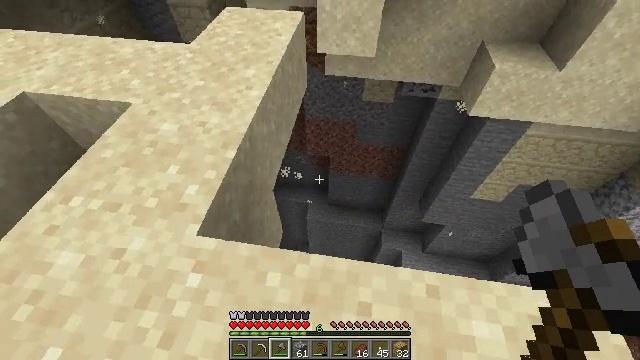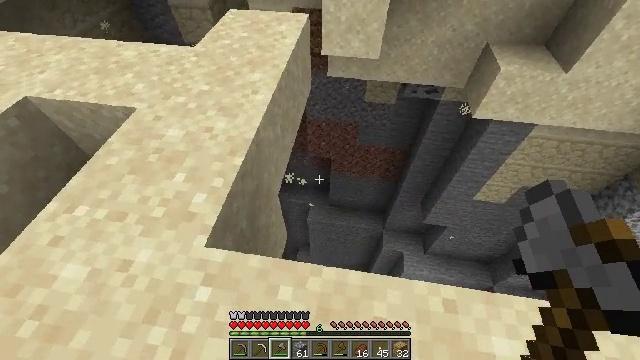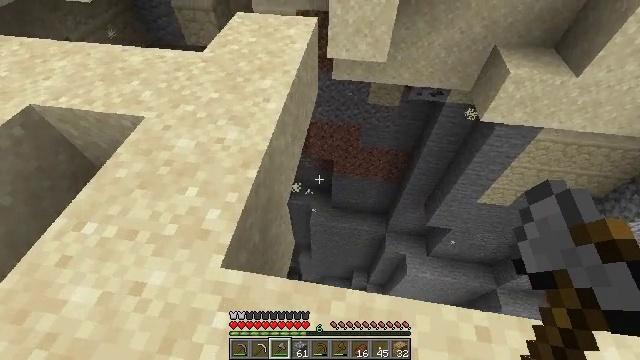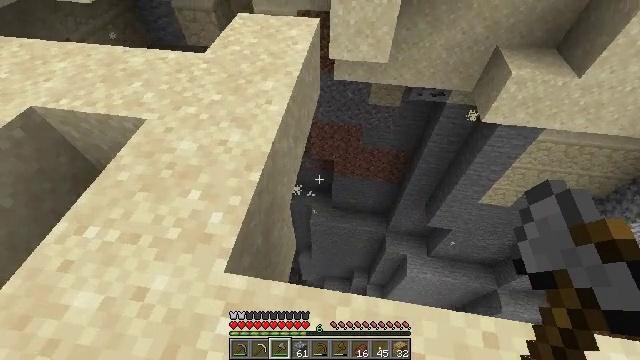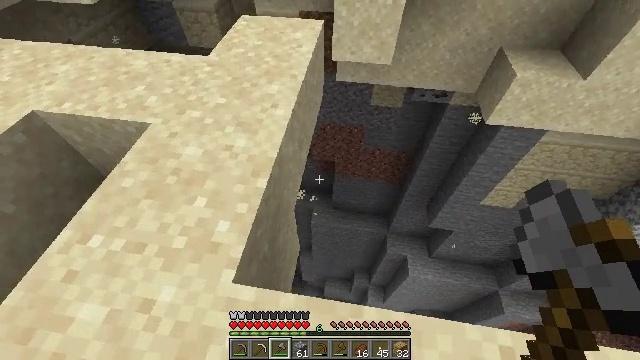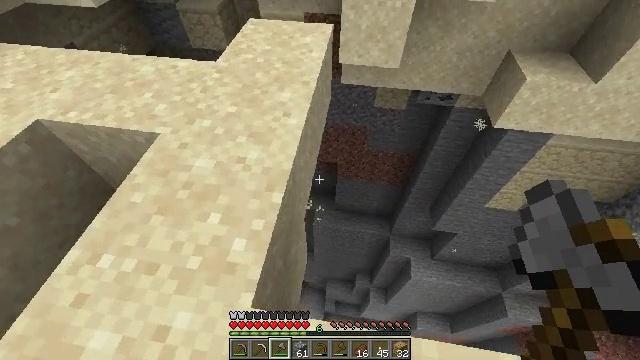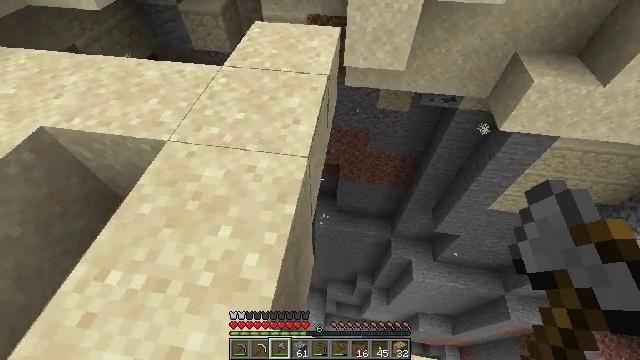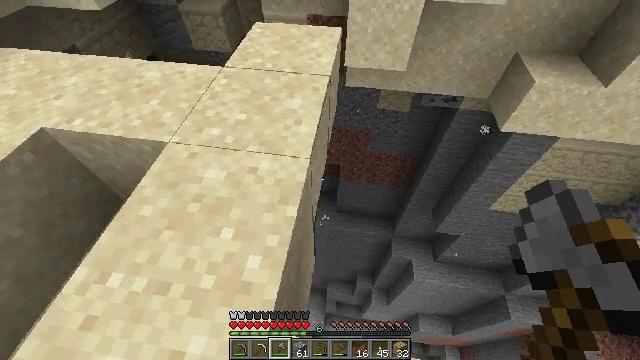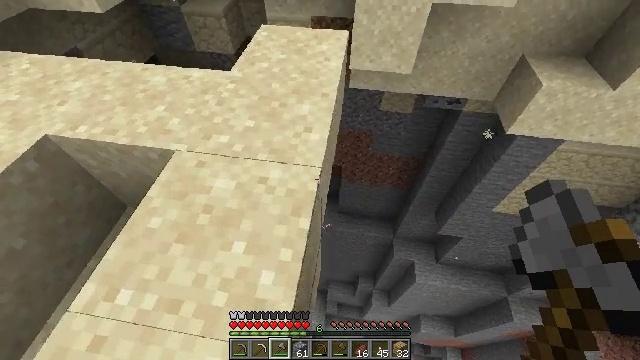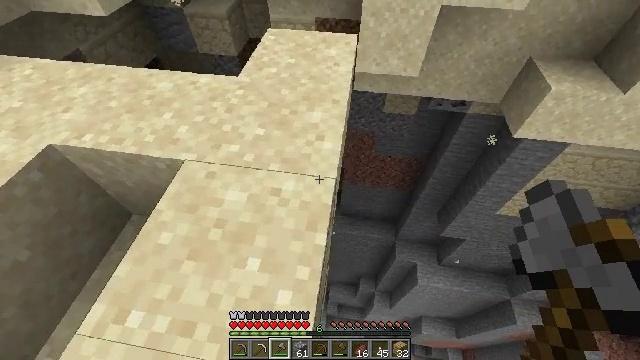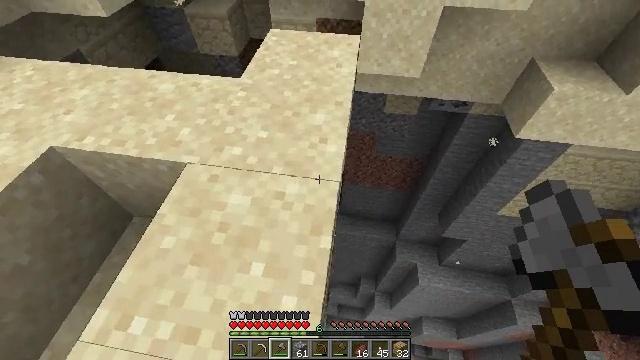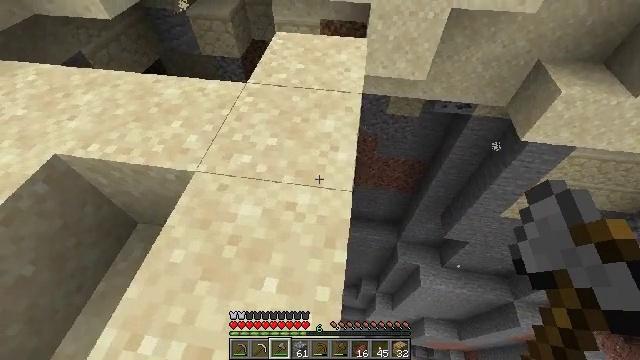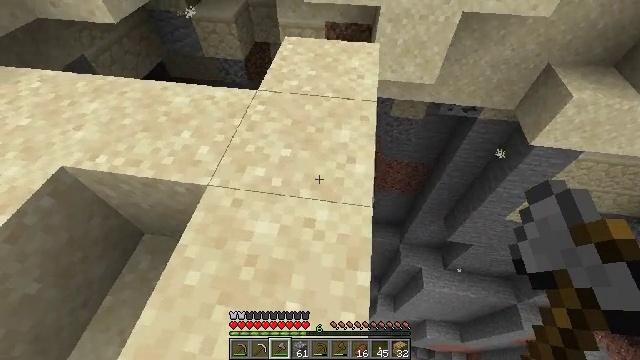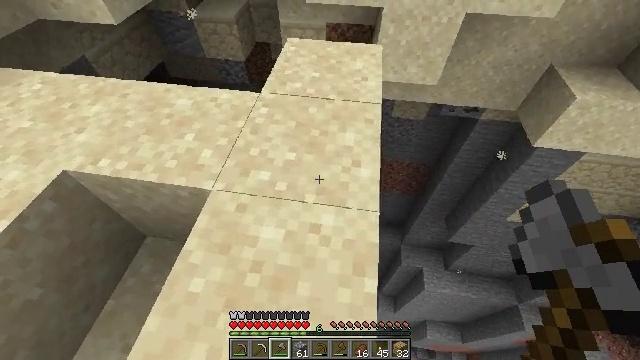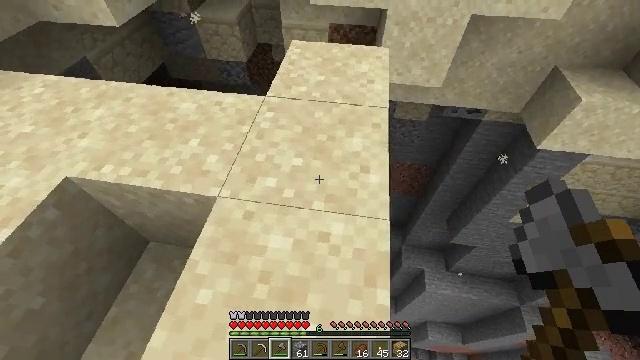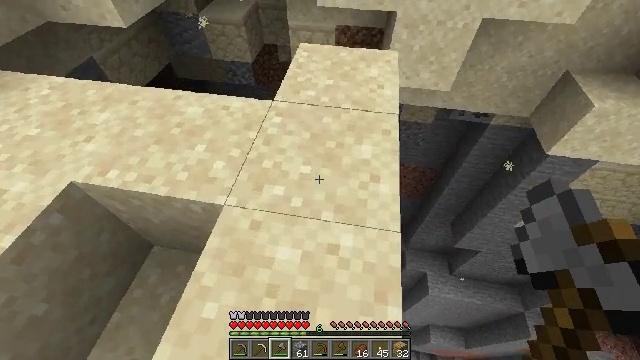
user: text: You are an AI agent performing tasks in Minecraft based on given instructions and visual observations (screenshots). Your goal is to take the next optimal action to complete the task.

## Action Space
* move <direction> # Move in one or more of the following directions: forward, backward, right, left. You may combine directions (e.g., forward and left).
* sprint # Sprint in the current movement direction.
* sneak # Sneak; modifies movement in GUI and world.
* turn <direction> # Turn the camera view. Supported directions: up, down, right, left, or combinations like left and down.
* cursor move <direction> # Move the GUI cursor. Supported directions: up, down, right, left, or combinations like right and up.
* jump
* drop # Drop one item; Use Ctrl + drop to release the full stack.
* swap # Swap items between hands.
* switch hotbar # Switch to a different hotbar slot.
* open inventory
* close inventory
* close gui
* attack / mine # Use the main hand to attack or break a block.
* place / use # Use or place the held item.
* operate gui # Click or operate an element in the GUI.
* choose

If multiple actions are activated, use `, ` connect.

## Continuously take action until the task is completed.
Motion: motion action
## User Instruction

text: Attack the ground to gather sand.
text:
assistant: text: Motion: move forward and move left, sneak
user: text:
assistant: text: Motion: move forward and move left, sneak
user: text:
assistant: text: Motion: move forward and move left, sneak
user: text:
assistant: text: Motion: move forward and move left, sneak
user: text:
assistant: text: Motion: move forward and move left, sneak
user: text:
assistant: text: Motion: move forward and move left, sneak
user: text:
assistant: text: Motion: move forward and move left, sneak
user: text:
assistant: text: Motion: move forward and move left, sneak
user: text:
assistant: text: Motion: move forward and move left, sneak
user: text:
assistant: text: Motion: move forward and move left, sneak
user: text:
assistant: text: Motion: move forward and move left, sneak
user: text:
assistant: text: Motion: move forward and move left, sneak
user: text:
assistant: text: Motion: move forward and move left, sneak
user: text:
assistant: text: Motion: move forward, sneak
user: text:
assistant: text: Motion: move forward, sneak, turn left
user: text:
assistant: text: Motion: move forward, sneak, turn left
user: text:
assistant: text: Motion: move forward, sneak, turn left
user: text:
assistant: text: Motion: move forward, sneak, turn left
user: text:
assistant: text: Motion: move forward, sneak, turn left
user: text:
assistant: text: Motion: move forward, sneak, turn left
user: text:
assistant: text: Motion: move forward, sneak, turn left
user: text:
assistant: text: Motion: move forward, sneak, turn left
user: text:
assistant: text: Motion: move forward, sneak, turn left
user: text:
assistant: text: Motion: move forward and move right, sneak, turn left
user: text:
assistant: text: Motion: move forward and move right, sneak, turn left
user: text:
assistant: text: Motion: move forward and move right, sneak
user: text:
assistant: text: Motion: move forward and move right, sneak
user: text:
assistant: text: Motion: move forward and move right, sneak, turn left and down
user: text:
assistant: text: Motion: move forward and move right, sneak
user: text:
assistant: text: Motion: move forward and move right, sneak